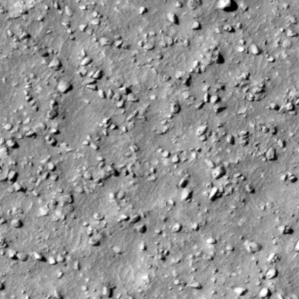
Label: non_frost